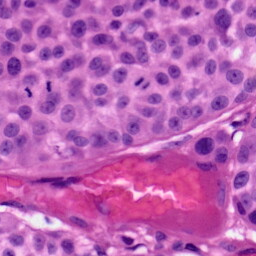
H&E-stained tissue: Skin